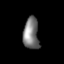
Tissue: lung
Cell type: Myeloid cells
Senescence score: 0.2282
Nuclear area (px): 493
Mean DAPI intensity: 121.615